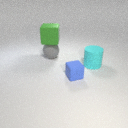
large gray rubber sphere to the left of large cyan rubber cylinder